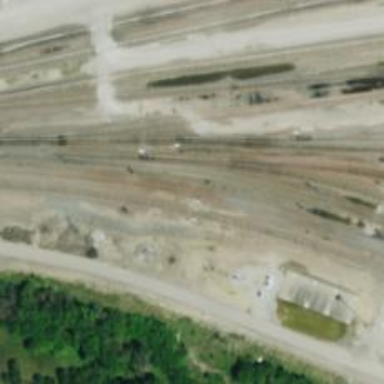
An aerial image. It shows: Railway signal.